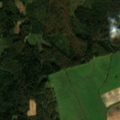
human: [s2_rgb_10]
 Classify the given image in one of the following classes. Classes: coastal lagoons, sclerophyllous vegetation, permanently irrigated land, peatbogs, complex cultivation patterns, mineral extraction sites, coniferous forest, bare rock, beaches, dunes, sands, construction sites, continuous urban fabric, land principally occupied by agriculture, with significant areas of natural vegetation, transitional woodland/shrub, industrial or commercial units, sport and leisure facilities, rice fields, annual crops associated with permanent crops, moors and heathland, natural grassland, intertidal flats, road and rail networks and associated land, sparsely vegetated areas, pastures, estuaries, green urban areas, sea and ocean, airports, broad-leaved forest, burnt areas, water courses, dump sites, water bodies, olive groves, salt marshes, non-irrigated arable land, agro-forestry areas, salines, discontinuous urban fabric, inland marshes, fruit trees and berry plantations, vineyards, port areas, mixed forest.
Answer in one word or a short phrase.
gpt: non-irrigated arable land, pastures, broad-leaved forest, coniferous forest, mixed forest